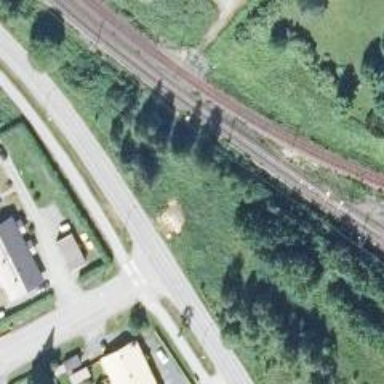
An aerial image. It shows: Continuous rail railway with electrified contact line.